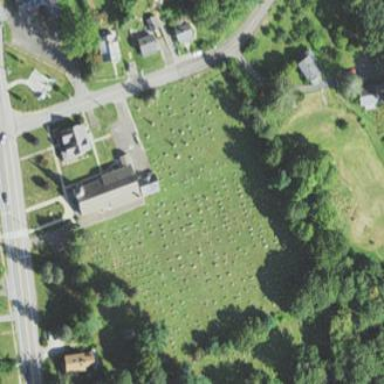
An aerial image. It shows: Cemetery area categorized as "Cemetery".